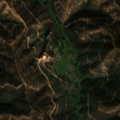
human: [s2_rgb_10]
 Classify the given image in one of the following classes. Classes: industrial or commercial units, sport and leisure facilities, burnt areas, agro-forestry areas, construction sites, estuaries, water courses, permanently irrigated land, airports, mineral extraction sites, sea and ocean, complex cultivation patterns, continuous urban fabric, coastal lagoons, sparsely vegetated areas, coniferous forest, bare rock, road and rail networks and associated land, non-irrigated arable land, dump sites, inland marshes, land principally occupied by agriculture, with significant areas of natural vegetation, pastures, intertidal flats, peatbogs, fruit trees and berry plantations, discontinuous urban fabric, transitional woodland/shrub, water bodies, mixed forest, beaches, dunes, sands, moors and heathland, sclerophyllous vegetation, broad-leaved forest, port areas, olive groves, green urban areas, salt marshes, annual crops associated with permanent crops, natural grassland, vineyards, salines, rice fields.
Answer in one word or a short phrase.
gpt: broad-leaved forest, transitional woodland/shrub